Question: I'm setting the 'ItemsSource' of a 'ListBox' to the 'values' of a 'ValueSet' instance. Here is 'ValueSet':
'''
public class ValueSet
{
public string valuetype;
public List<Dictionary<string, object>> values;
public double count;
}
'''
Of course, the 'ListBox' displays each item as "(Collection)" (list box on the right):

Each 'Dictionary<string,object>' element in 'values' is expected to have a pair with a key of 'text'. I'd like for the 'ListBox' to display the value of this pair. Can this be done by setting the 'DisplayMemberPath' of the 'ListBox'? If so what should it be set to? If not, what's a good way to achieve this?
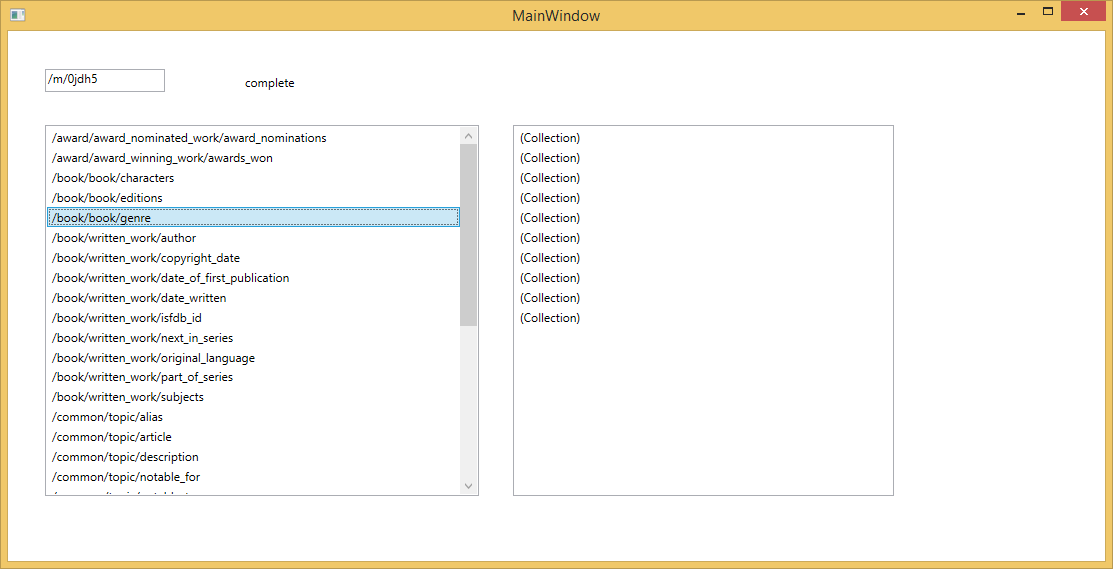
Answer: At the very least you should be able to bind using the indexer syntax for binding "[text]". Use the ItemTemplate of the ListBox:
'''
<ListBox.ItemTemplate>
<DataTemplate>
<TextBlock Text="{Binding Path=[text]}" />
'''
You could also instead try setting 'DisplayMemberPath="[text]"', but I have no idea whether that would work.